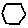
Label: hexagon